Question: instead of having the containment of the draggable element around it, how can I have it inside it? So you can drag the element anywhere as long as the edges of it do not collide with the element inside of it?

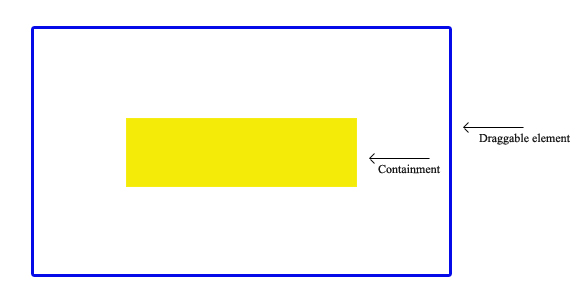
Answer: One approach is to use the 'drag' event and update the 'ui.position' or 'ui.offset' fields, to manually constrain the item.
<URL> is a jsfiddle to illustrate the concept, although this doesn't fully implement what you describe.